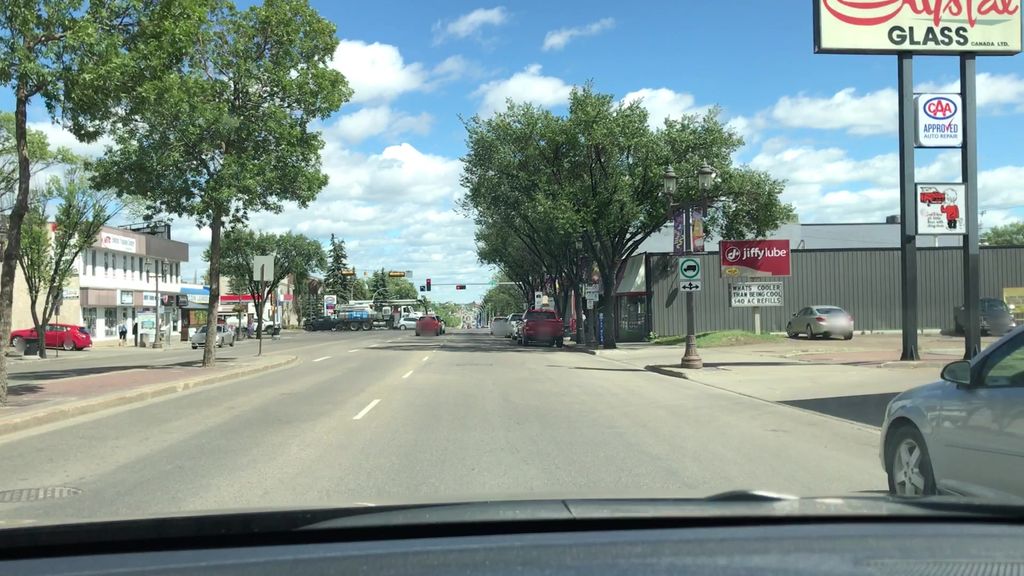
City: edmonton